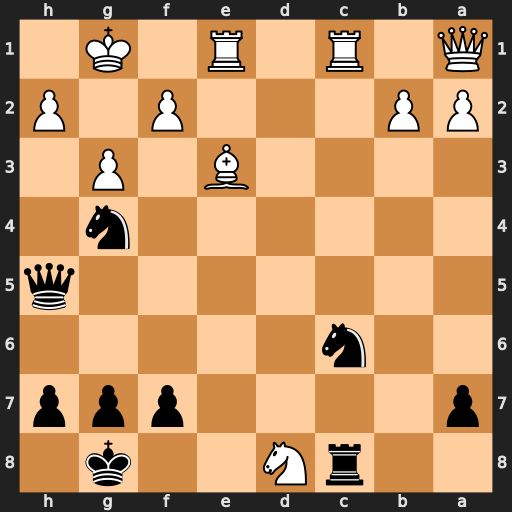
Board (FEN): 2rN2k1/p4ppp/2n5/7q/6n1/4B1P1/PP3P1P/Q1R1R1K1
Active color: b
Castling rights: -
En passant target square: -
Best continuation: Qxh2+ Kf1 Rxd8